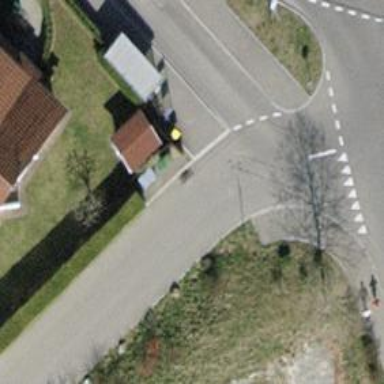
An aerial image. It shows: Post box.